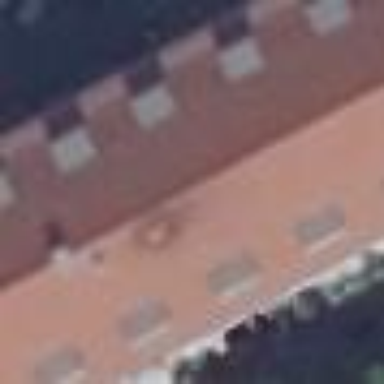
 containing the apartments. The roof orientation is along the building structure."